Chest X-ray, PA view. Patient: 61 years old, sex M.
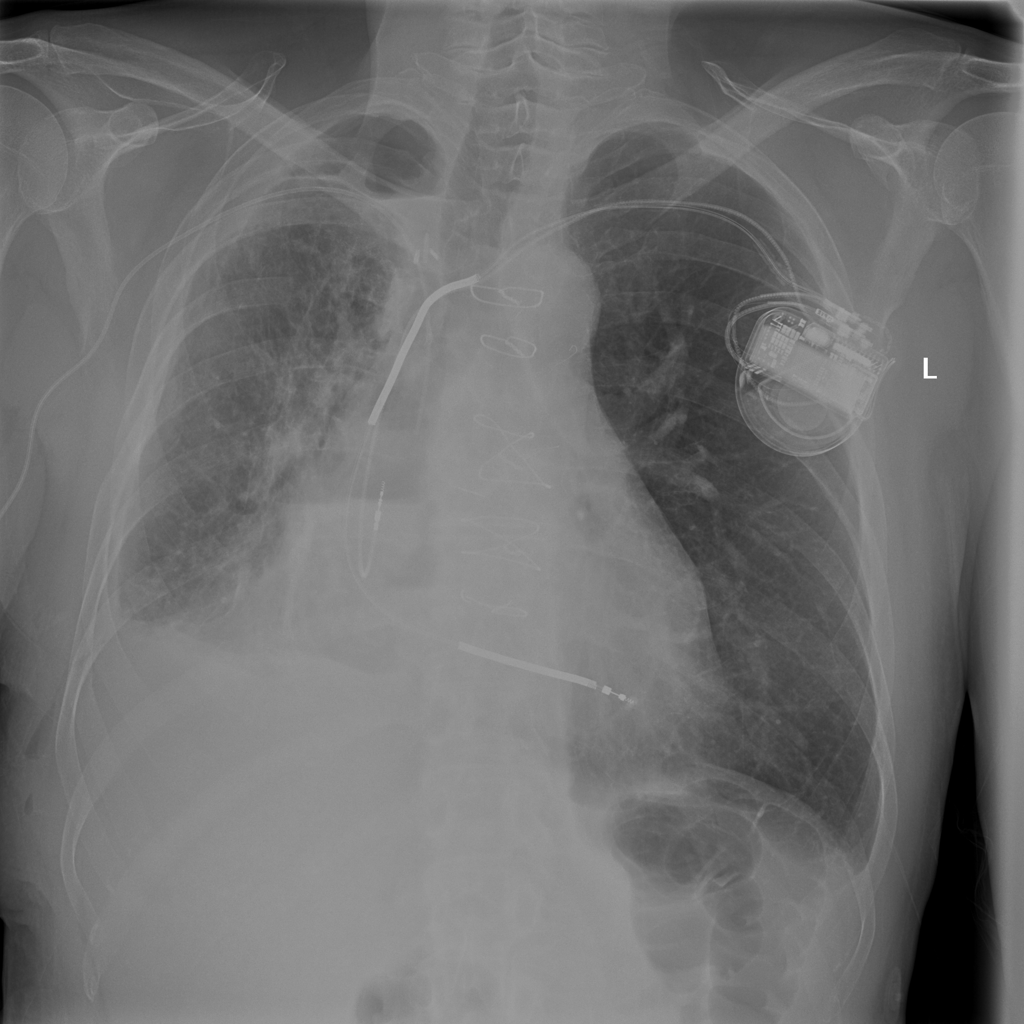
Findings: No Finding